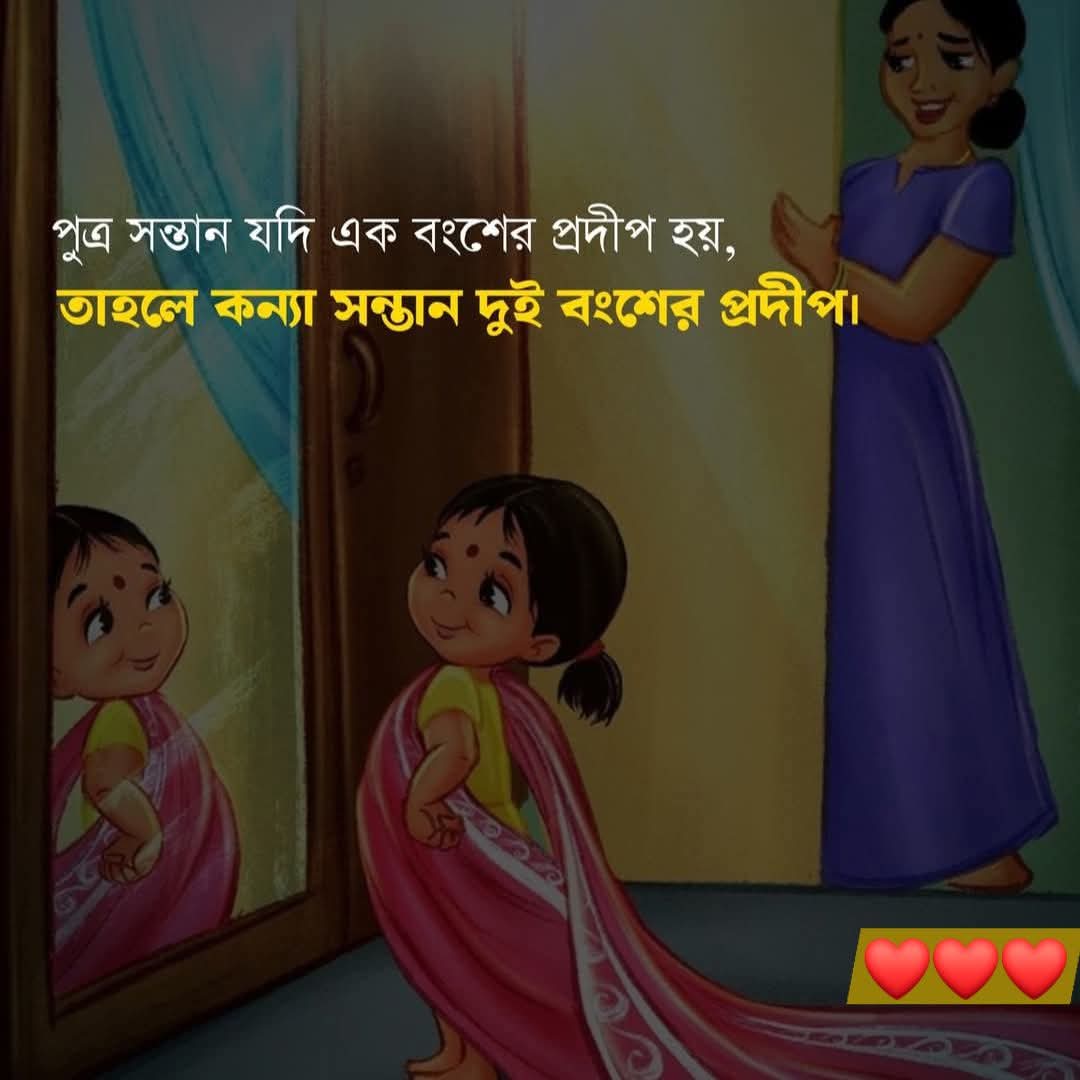
Text: পুত্র সন্তান যদি এক বংশের প্রদীপ হয়,
তাহলে কন্যা সন্তান দুই বংশের প্রদীপ।
Label: Non Hate